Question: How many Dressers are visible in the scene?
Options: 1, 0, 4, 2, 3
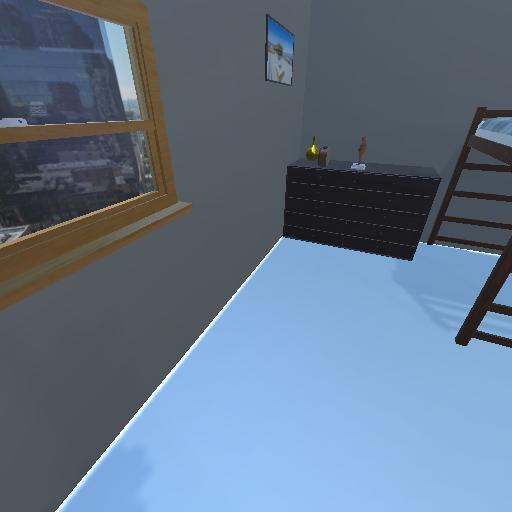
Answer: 1